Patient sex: M
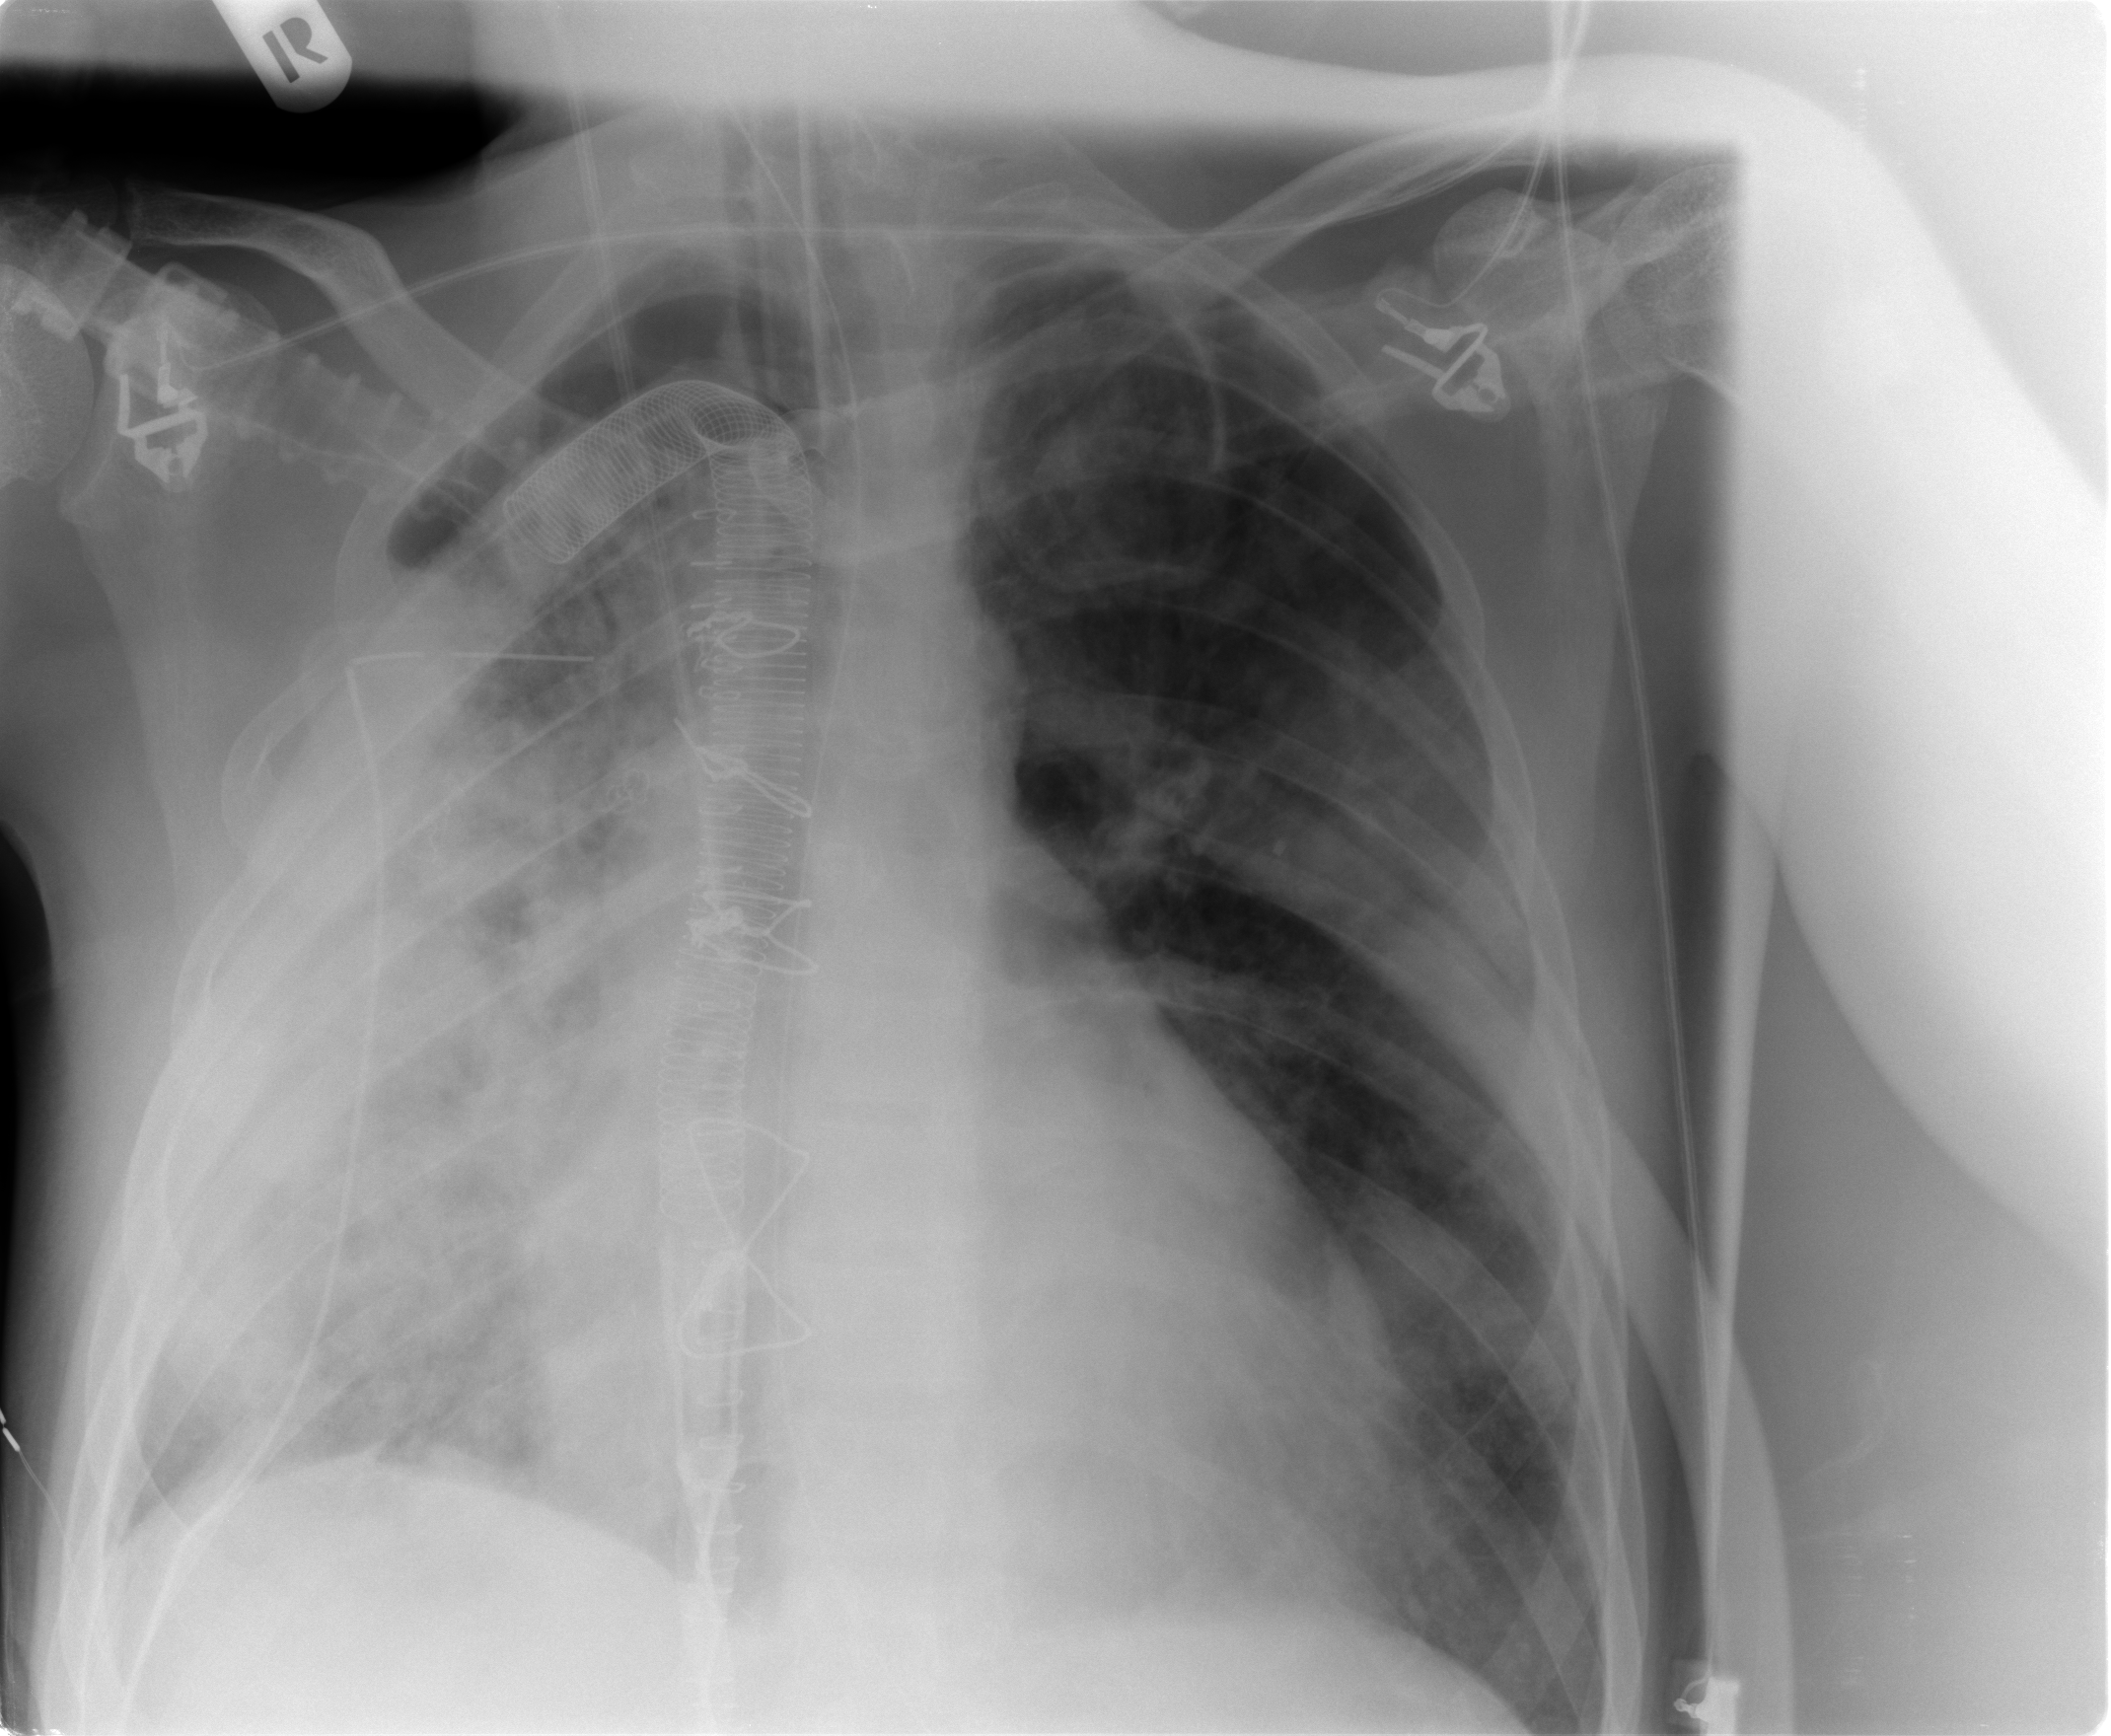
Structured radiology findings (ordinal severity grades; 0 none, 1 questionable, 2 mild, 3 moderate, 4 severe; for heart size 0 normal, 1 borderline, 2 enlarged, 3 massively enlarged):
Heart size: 2
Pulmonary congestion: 2
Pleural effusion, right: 2
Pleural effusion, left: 2
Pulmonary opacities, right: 3
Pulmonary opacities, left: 2
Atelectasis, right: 3
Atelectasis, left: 2